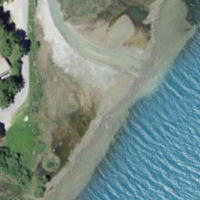
EUNIS habitat code: 14
Species observed at this site:
Gavia pacifica